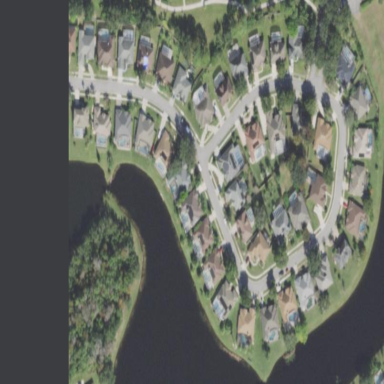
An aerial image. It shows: Neighborhood.